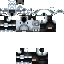
A male skeleton skin with dark skin, wearing brown helmet dressed in a black armor chest and black pants, featuring a closed mouth.